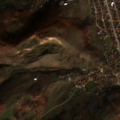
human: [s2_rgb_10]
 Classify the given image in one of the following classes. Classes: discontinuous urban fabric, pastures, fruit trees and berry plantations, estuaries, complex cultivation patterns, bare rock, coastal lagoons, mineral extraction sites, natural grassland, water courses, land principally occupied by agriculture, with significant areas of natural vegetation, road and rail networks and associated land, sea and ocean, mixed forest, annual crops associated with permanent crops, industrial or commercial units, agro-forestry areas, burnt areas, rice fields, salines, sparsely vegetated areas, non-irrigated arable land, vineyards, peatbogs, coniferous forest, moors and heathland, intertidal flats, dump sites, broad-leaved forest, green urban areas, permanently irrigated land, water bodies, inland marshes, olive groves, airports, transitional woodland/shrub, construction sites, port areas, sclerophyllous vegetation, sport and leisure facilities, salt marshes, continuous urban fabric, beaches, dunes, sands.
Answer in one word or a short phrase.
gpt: discontinuous urban fabric, land principally occupied by agriculture, with significant areas of natural vegetation, broad-leaved forest, natural grassland, transitional woodland/shrub